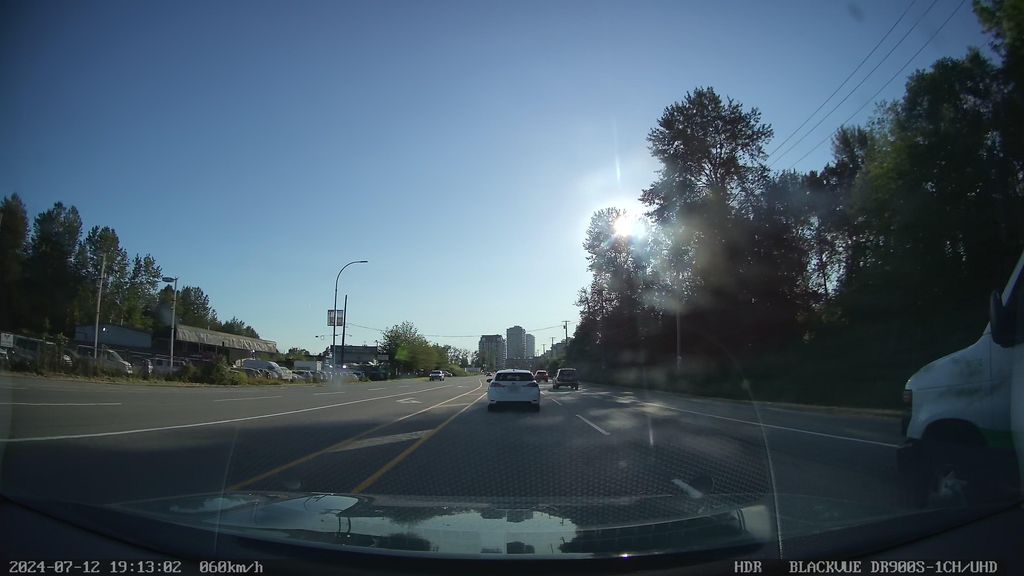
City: vancouver